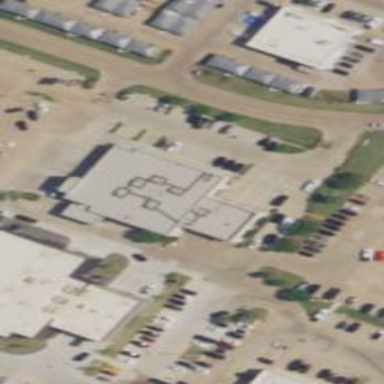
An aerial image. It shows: Car shop building.